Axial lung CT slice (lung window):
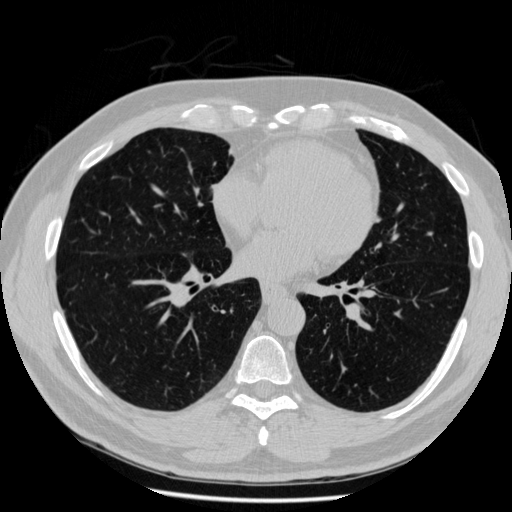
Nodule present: no